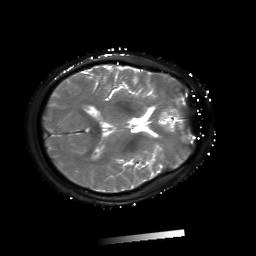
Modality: T2starmap
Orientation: axial
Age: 60
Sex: male
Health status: ill